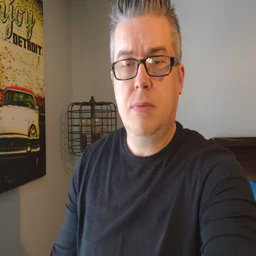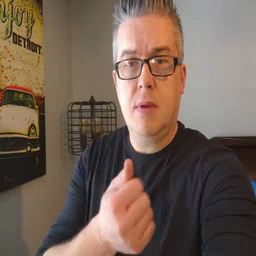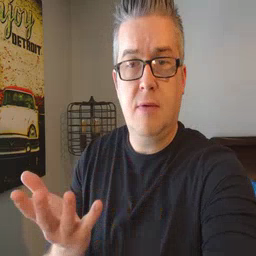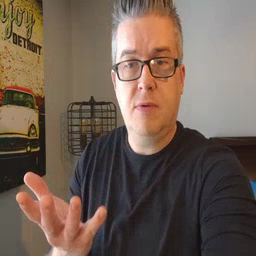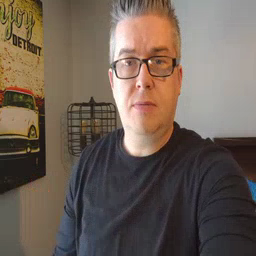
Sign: every